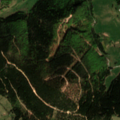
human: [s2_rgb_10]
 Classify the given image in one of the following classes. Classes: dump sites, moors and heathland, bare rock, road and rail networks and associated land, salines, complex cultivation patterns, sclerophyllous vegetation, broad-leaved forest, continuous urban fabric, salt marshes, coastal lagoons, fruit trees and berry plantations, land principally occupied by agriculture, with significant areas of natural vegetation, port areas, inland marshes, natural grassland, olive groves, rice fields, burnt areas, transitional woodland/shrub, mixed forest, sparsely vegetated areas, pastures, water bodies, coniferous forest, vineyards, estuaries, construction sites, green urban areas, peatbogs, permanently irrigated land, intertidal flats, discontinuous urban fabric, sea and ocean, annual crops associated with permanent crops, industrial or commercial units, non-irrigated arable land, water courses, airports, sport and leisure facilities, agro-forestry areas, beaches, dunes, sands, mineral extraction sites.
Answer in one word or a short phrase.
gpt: pastures, coniferous forest, mixed forest